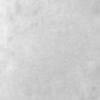
Label: no_change